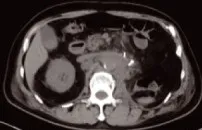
CT before axitinib.
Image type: radiology (ct)